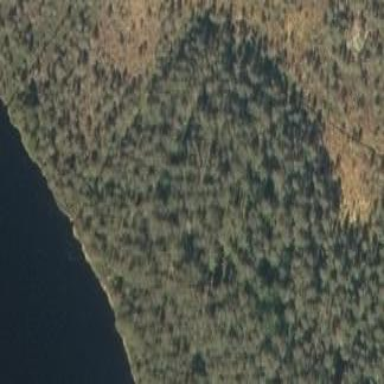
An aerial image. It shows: Woodland with needle-leaved trees.